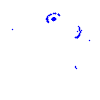
Particle: kaon